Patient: sex M, age 66
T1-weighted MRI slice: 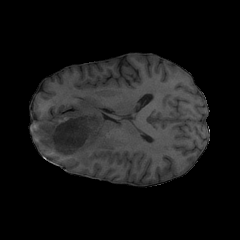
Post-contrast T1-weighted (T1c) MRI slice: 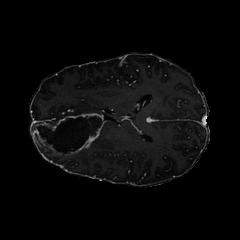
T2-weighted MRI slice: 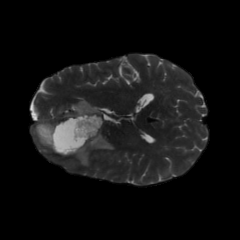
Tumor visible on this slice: yes
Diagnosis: Glioblastoma, IDH-wildtype
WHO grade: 4